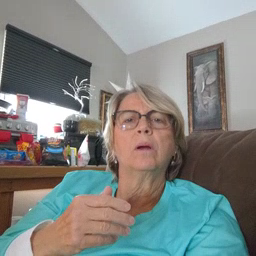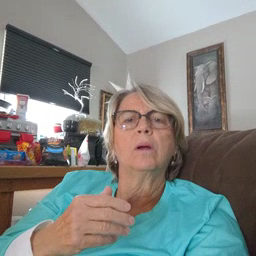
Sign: before